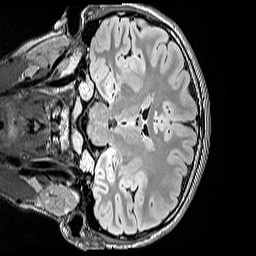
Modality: FLAIR
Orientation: coronal
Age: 13
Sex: female
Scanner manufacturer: siemens
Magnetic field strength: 3 T
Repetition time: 5 s
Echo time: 0.388 s